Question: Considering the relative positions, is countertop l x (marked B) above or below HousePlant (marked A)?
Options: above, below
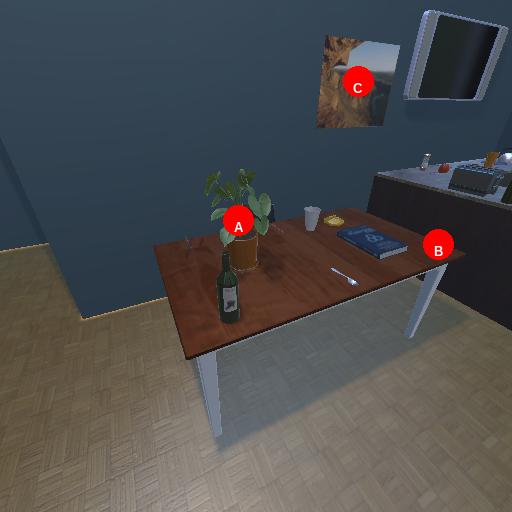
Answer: above